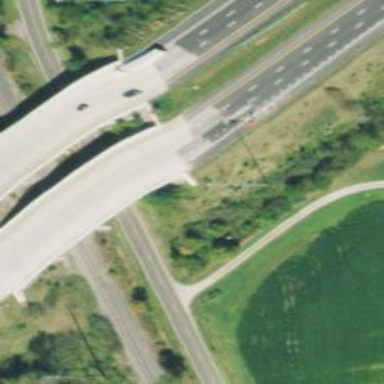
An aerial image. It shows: Man-made bridge.